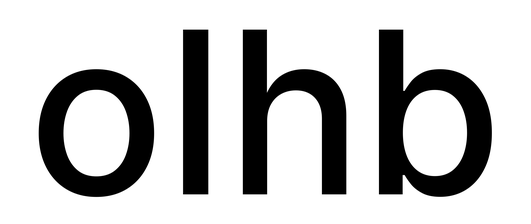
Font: Inter_Medium